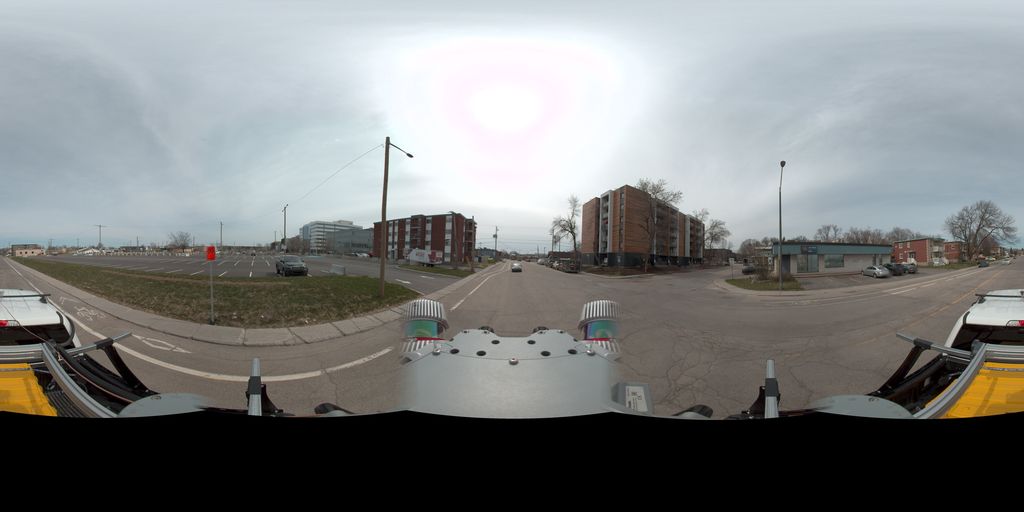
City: quebec_city